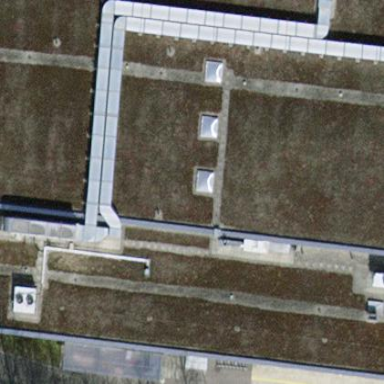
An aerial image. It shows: Retail building with flat roof.